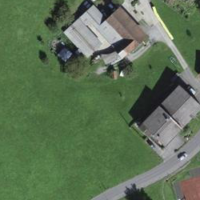
EUNIS habitat code: 55
Species observed at this site:
Vicia sepium